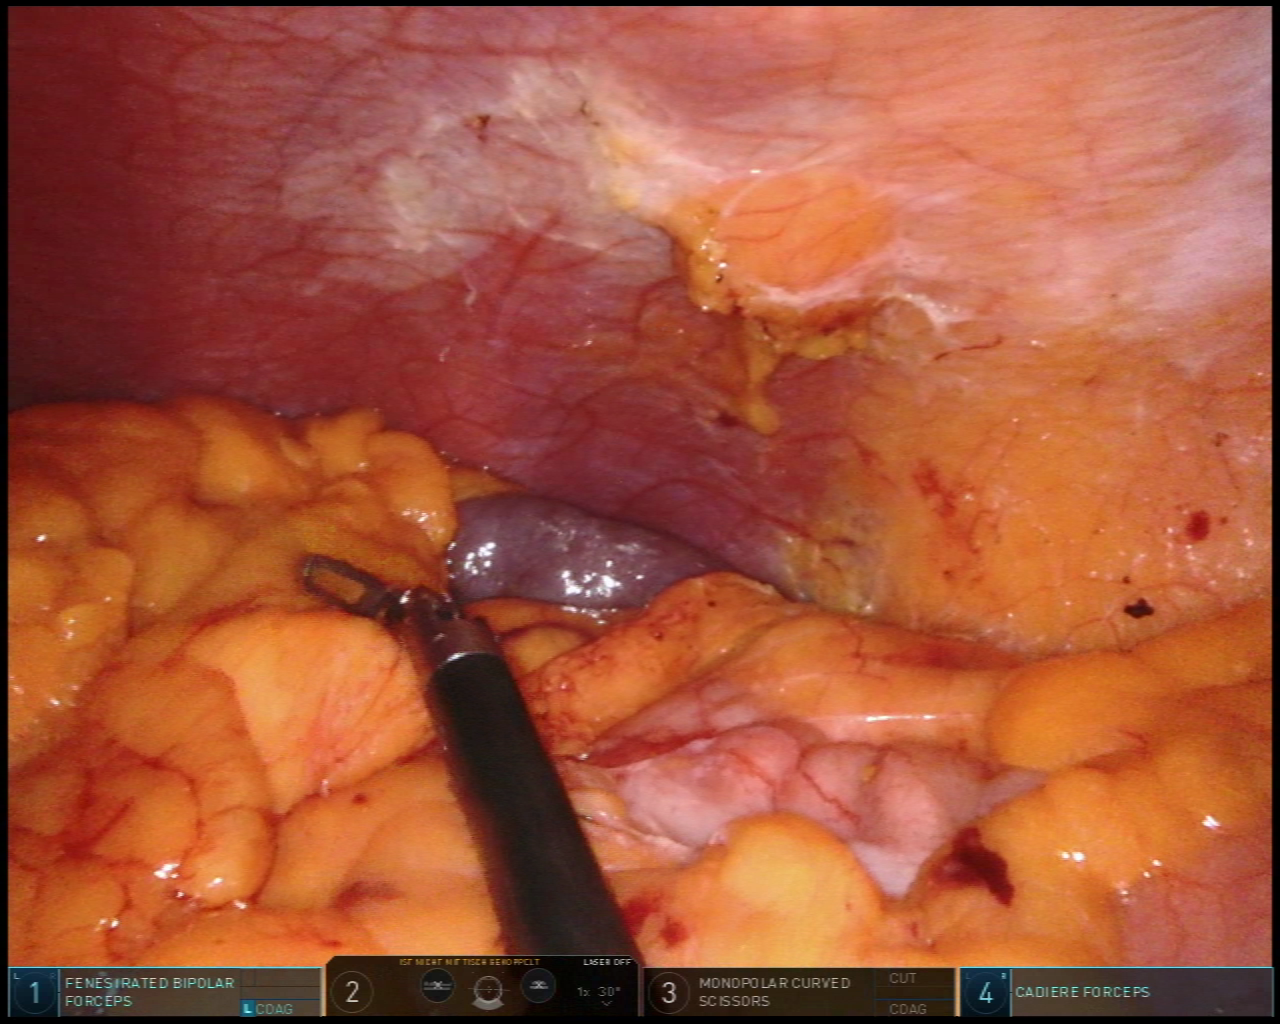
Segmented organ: spleen
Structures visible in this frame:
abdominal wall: yes
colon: yes
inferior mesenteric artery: no
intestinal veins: no
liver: no
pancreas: no
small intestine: no
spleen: yes
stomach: no
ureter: no
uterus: no
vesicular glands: no